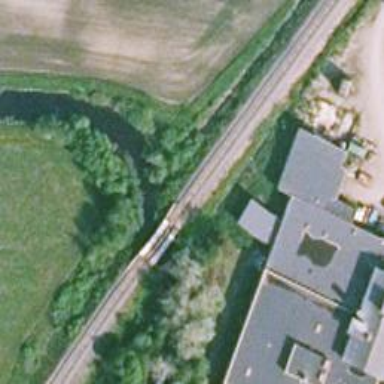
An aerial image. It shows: Railway track of class B1.